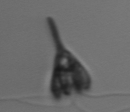
Label: Pyramimonas_longicauda